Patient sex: M
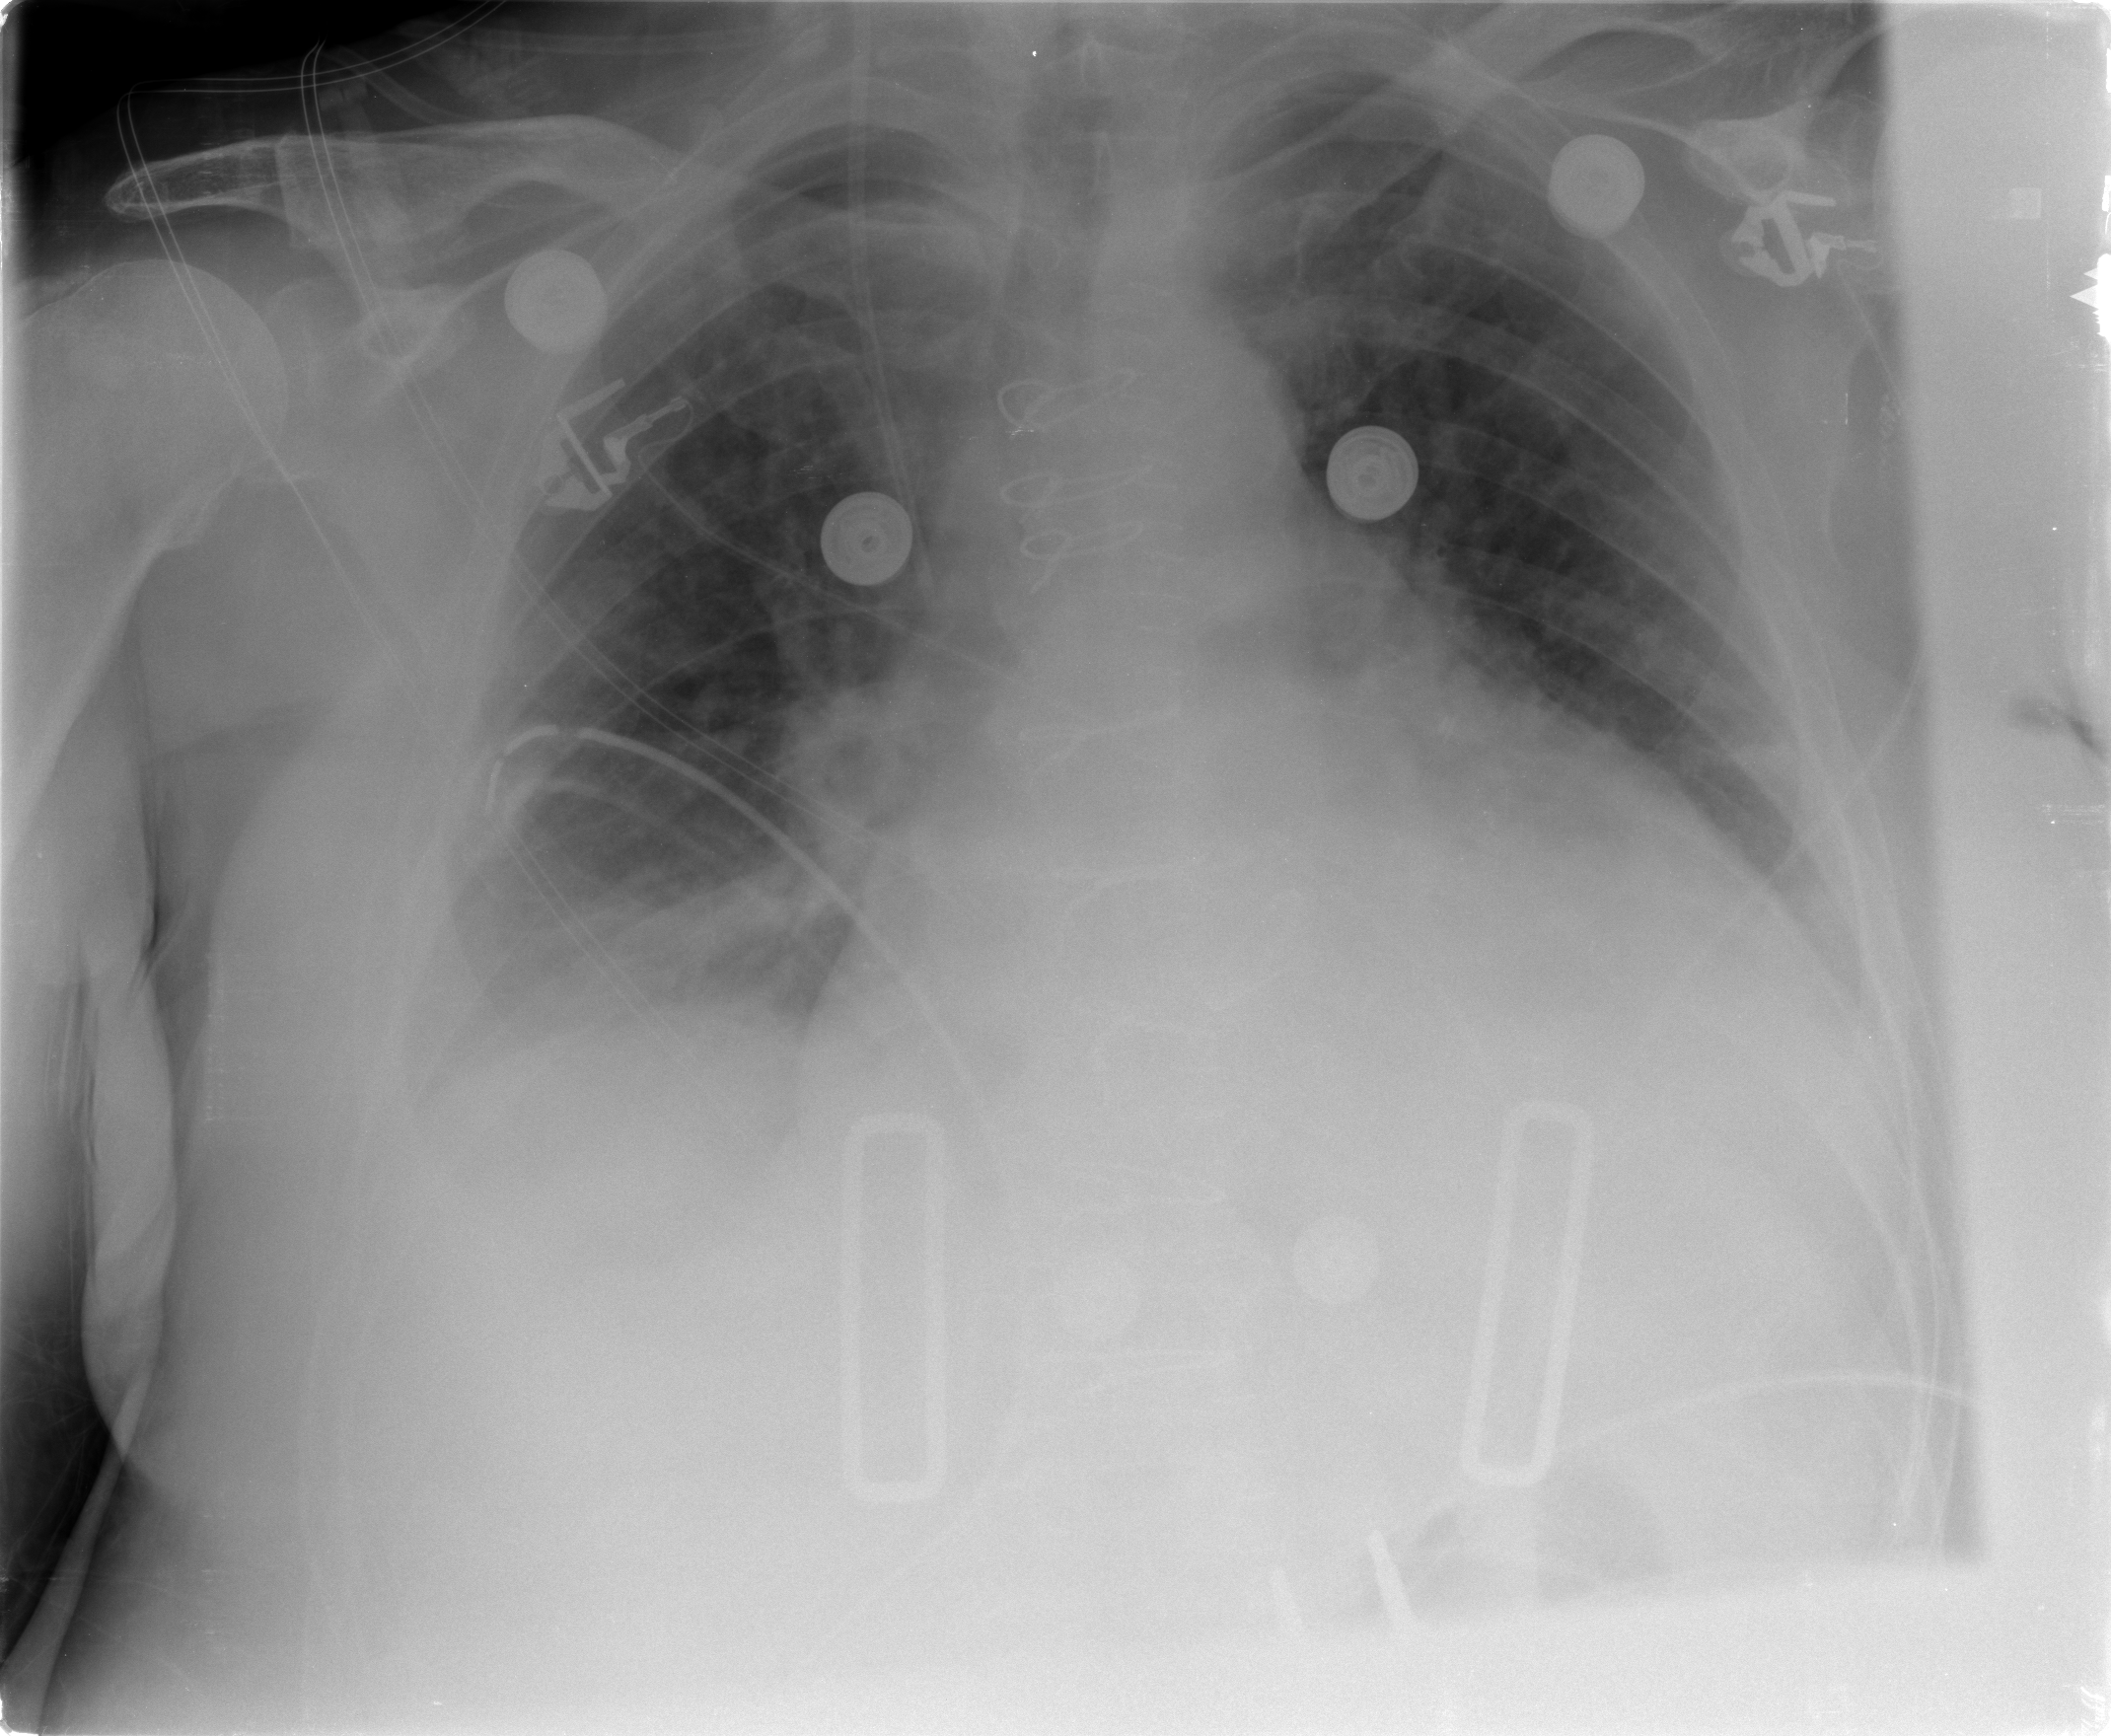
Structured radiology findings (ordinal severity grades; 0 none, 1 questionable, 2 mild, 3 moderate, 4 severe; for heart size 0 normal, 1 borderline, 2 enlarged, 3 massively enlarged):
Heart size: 3
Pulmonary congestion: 2
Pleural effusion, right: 2
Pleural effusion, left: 2
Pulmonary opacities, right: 0
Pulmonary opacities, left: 0
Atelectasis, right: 2
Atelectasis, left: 2